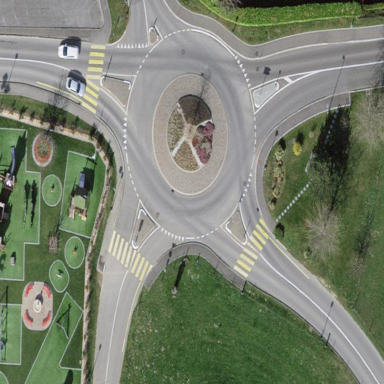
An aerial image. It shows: Tertiary road that leads to roundabout.